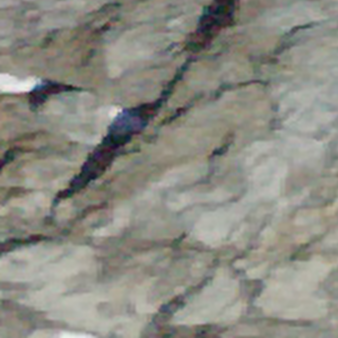
Label: other